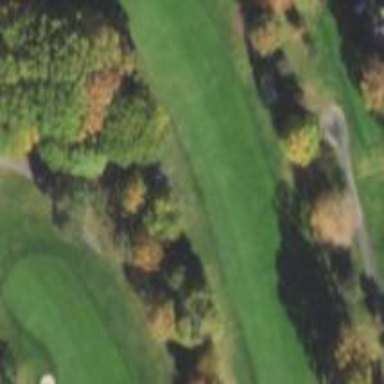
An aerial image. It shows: Golf fairway surrounded by grass.